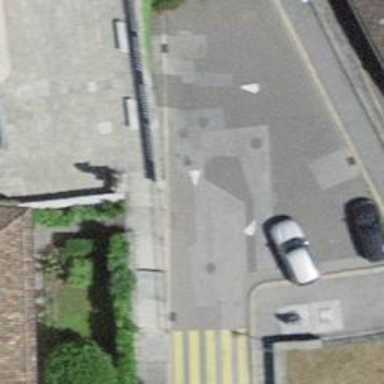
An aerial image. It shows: Set of steps on the road.